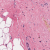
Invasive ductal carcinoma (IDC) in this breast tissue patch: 0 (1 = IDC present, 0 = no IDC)